Question: this is the heatmap of the question. Each task can only be assigned to one person, and each person can only be assigned one task. How to allocate to maximize total profit? (all profits are multiples of ten), and output the maximum profit.
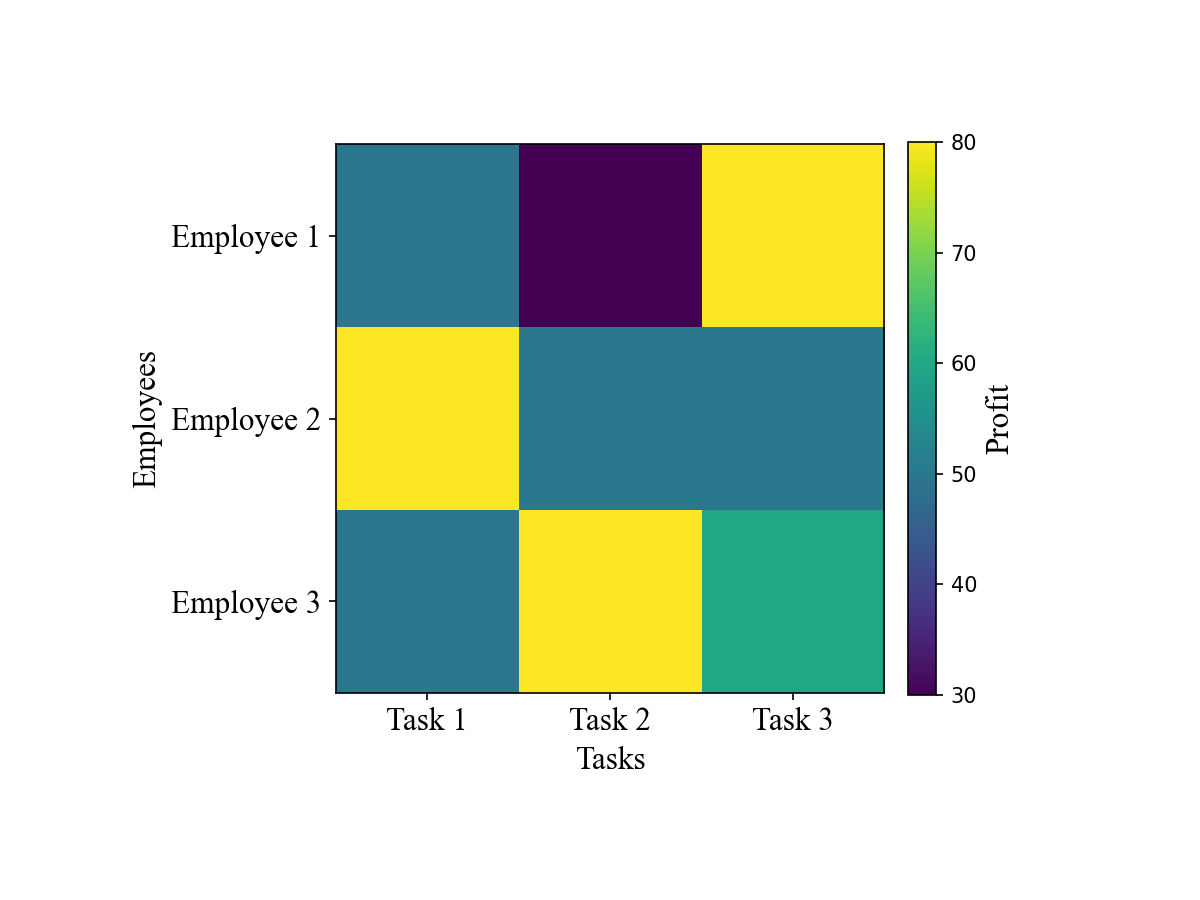
Answer: 240